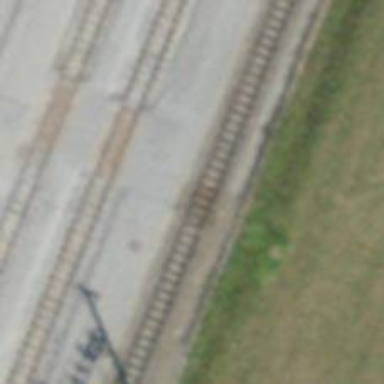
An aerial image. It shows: Railway stop with public transport stop position.